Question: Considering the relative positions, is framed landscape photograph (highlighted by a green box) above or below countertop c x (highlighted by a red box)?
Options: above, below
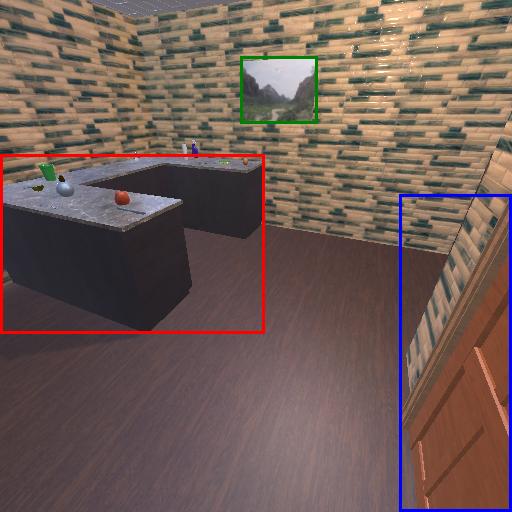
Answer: above